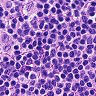
Metastatic tissue present: no